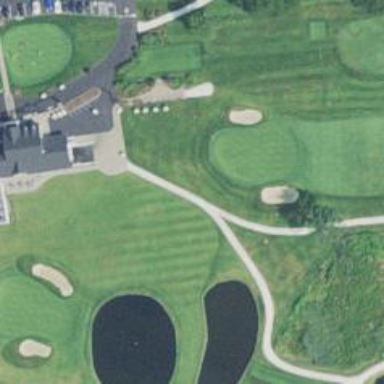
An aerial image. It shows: Path for both roads and golfers.